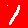
Digit: 1